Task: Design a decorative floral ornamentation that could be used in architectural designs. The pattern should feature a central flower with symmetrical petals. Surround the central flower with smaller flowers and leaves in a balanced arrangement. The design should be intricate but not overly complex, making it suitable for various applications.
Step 928:
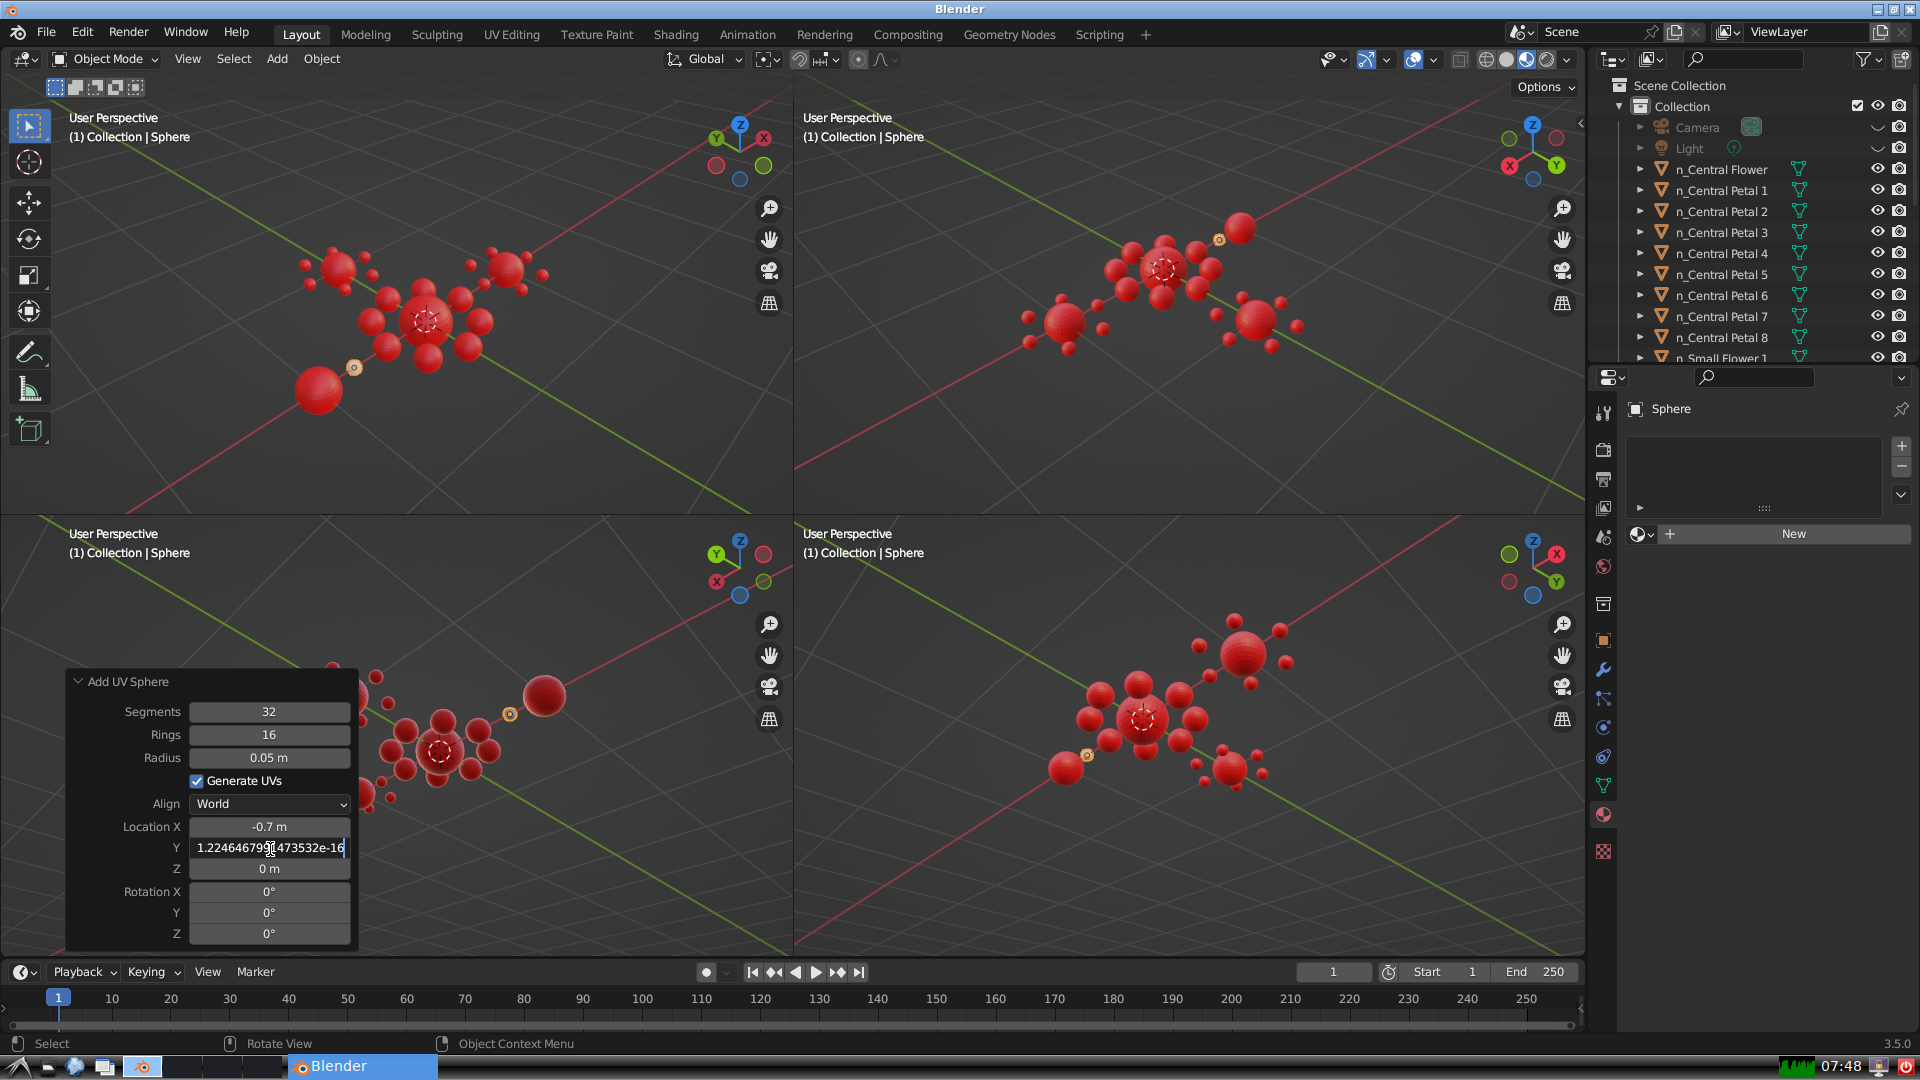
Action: {"key_press": ['Return']}